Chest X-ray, AP view. Patient: 62 years old, sex F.
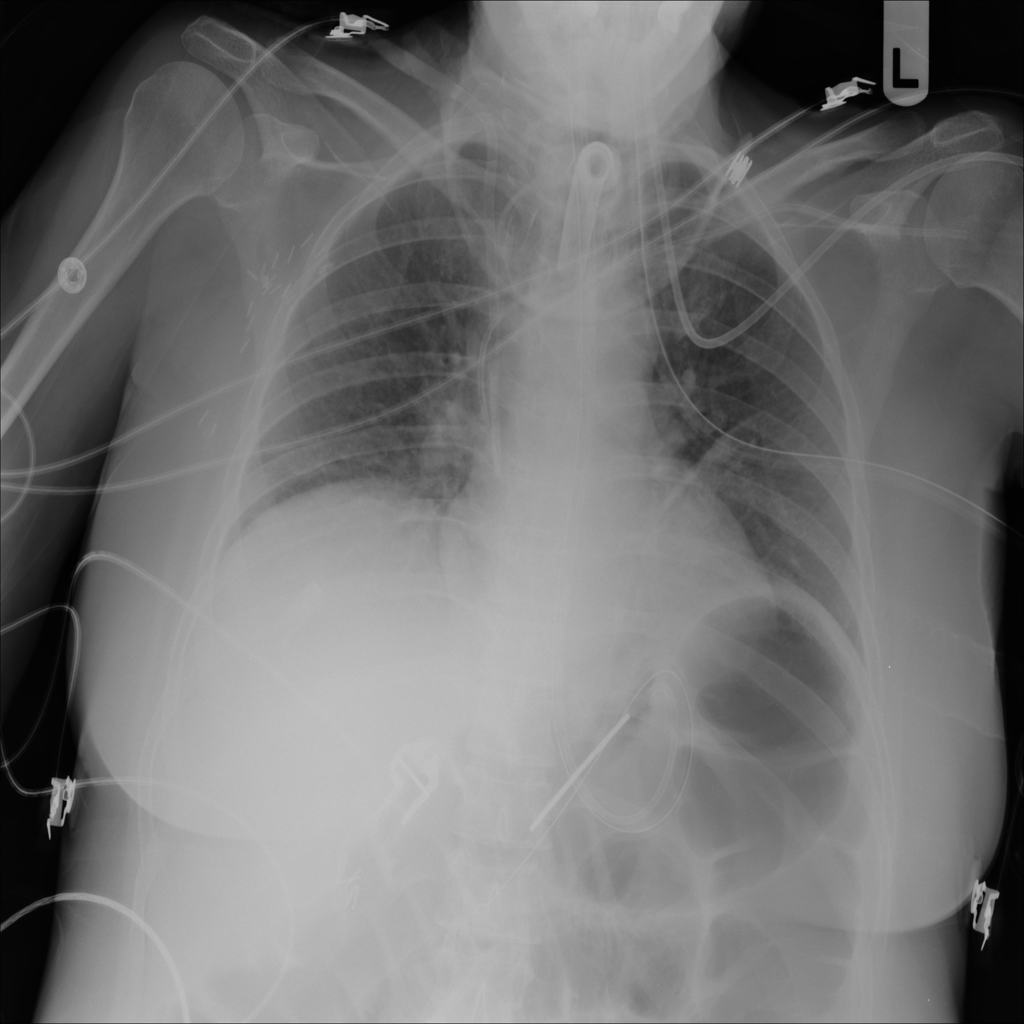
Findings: No Finding